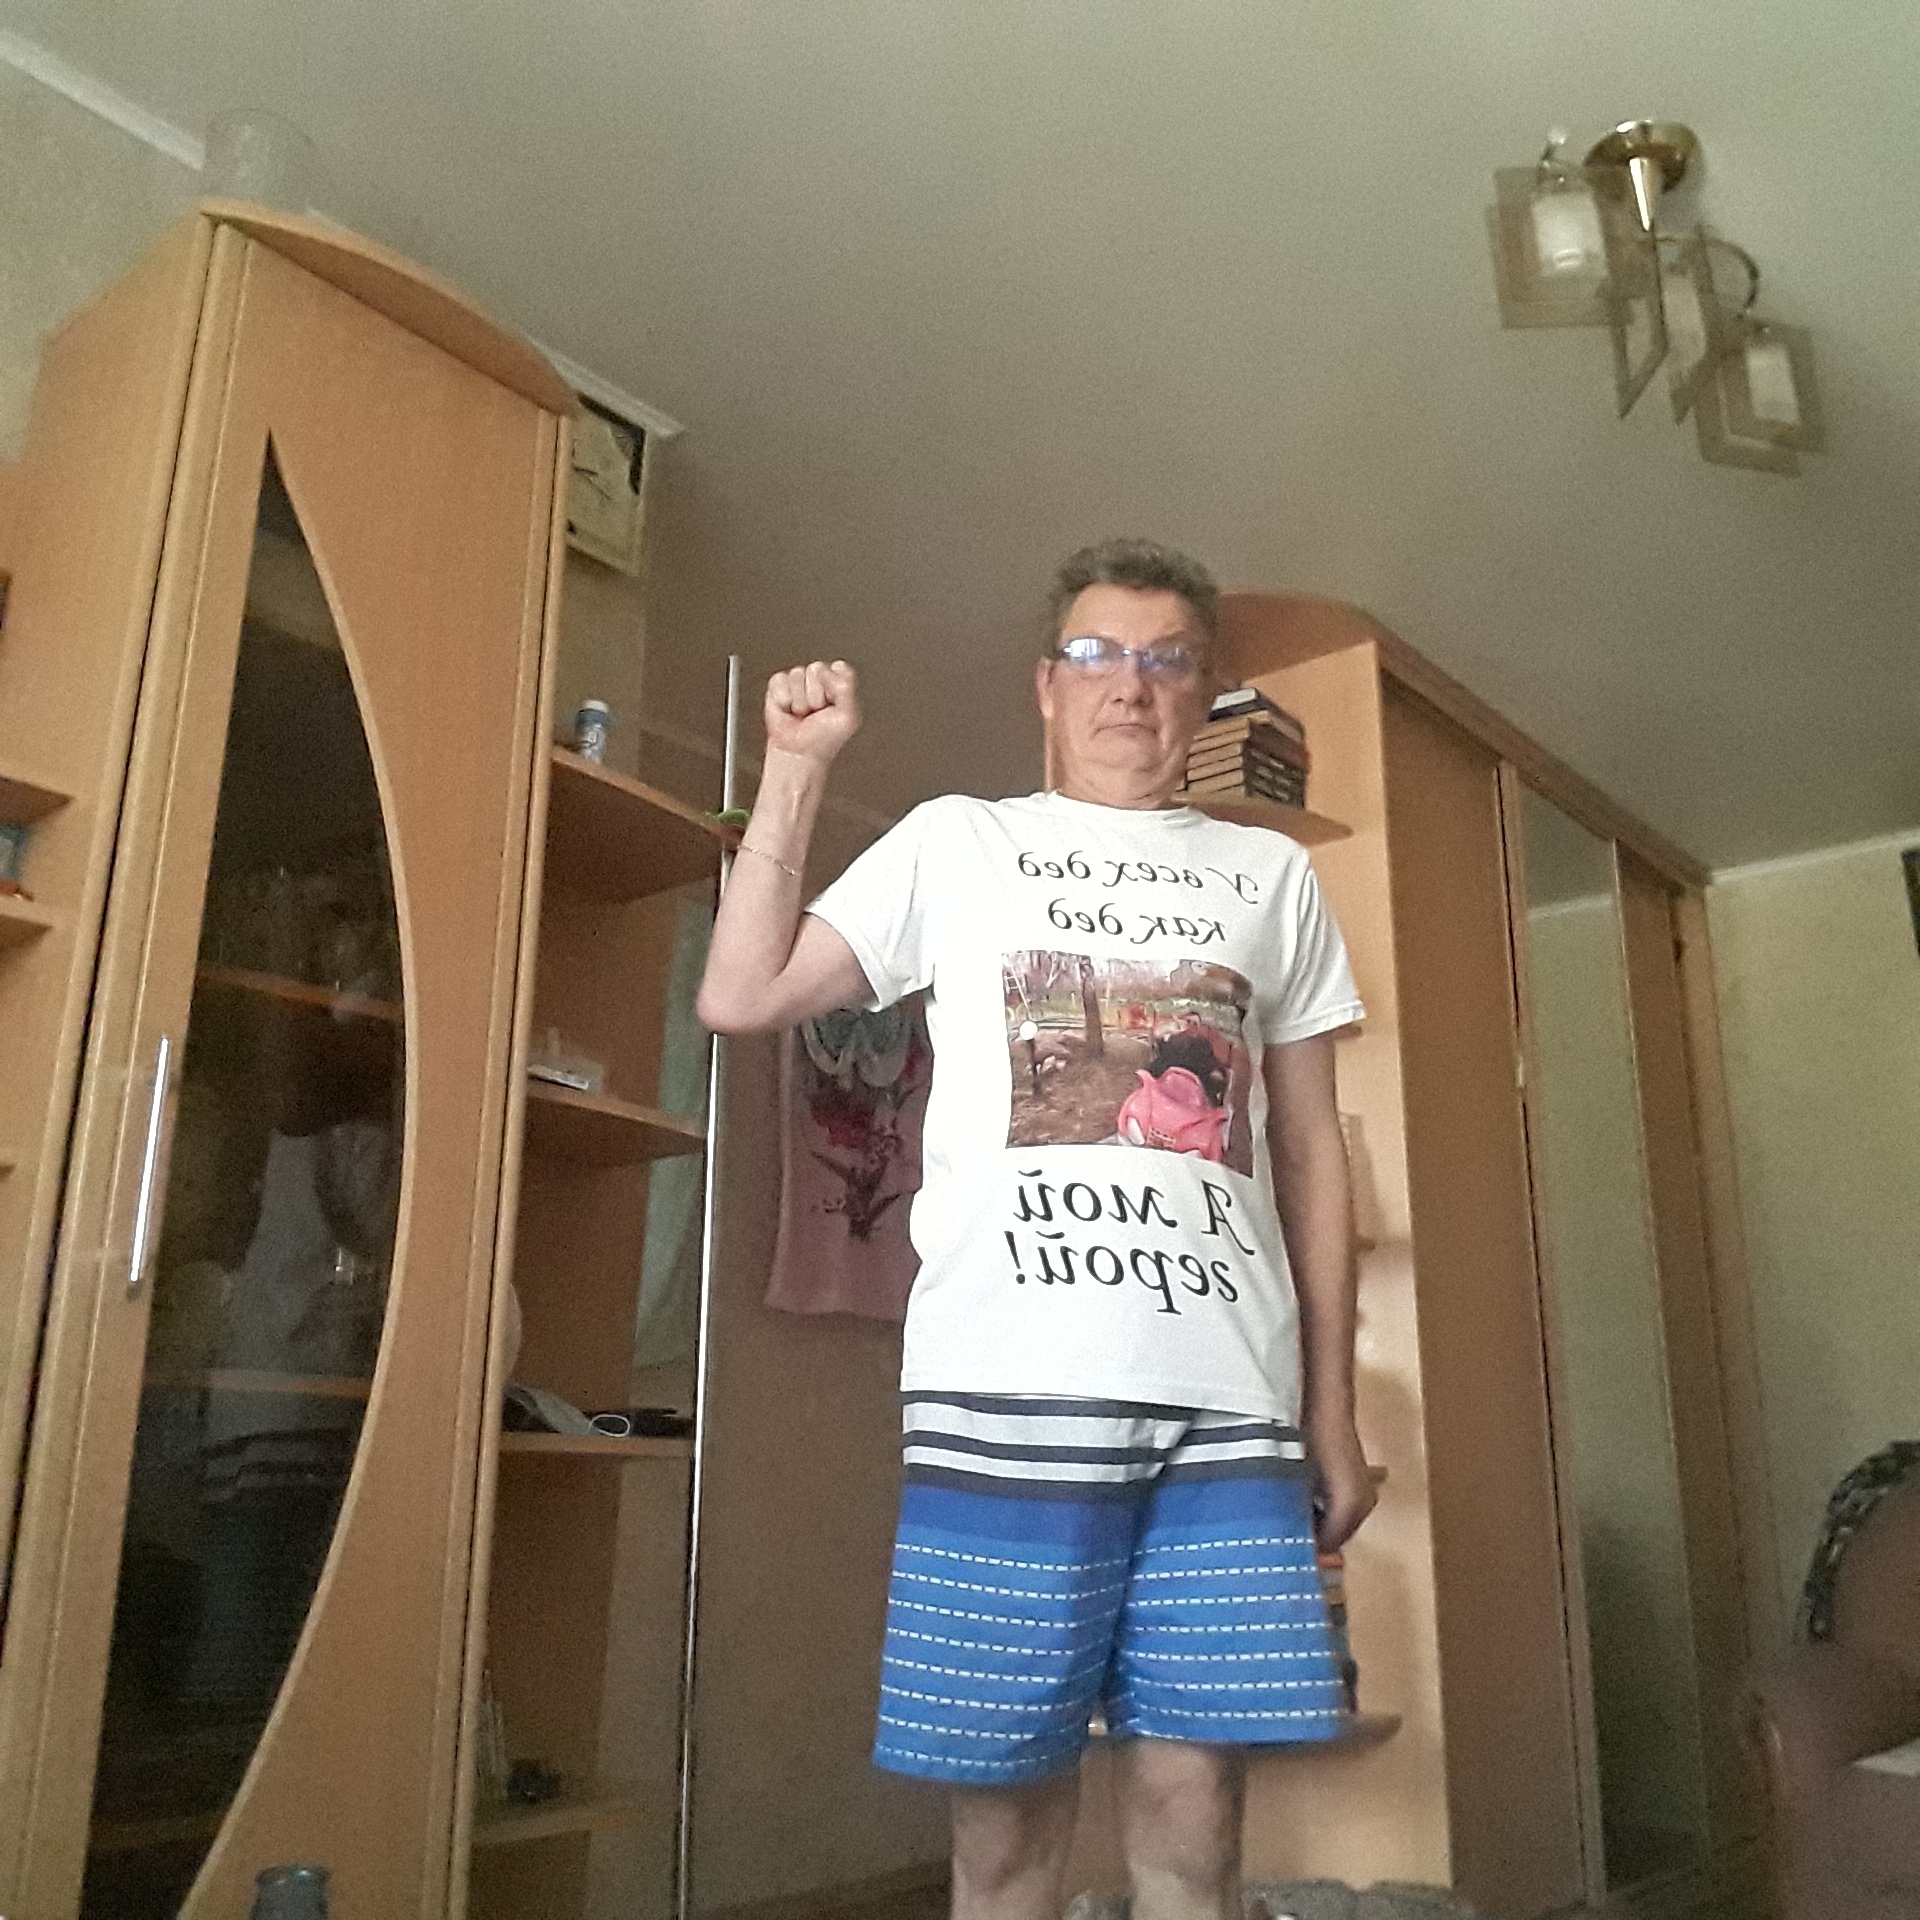
Label: noise